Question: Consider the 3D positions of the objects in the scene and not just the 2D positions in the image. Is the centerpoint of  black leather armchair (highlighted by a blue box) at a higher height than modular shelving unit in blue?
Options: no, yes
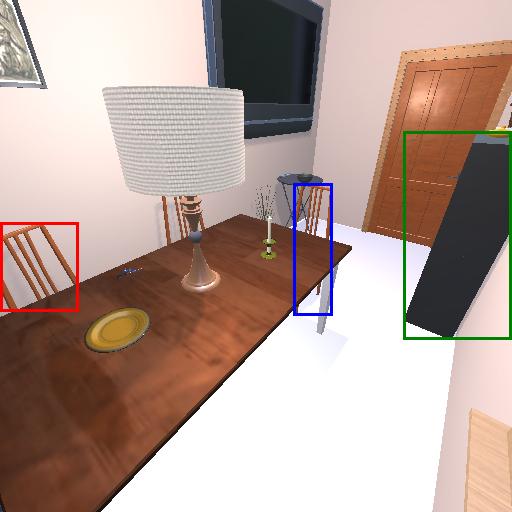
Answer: no